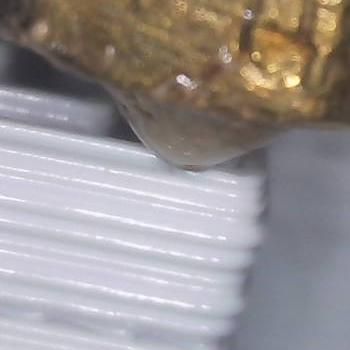
Flow rate: 94%